Field crop: maize
Growth stage: 2
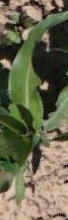
Species: maize